Question: I am trying to implement a similar effect like the iPhone-alike sliding header in the iPhone contact app (the sliding header that group the contacts by it's starting letter).
This is the screen of my app, and what I want to achieve is the following:

I have a 'guide header' and three 'tabs' for sorting the list. When the user scrolls the list up, I want everything to scroll up (guide header, tabs, list). However, when the tabs reach the top of the screen (and the guide header will just be gone off the screen), I want the tabs to stop and stay there (remain as "sticky header"), and only the list items scroll as in any regular list view.
I have a view group (guide header) above a list view.
First of all, I want to have the guide header adjust it's position depending on the scrolling position of the list view.
My idea was to set an onScrollListener to the list view and change the top margin of the guide header to whatever the scroll position of the first item in the list view is (which would be a negative value).
The logic is correct, but is that the guide header view doesn't get redrawn fast enough while I'm scrolling in the list view. The guide header view only updates (to my changed top margin value) when the list view fling comes to an end. Even slow scrolling doesn't work. Invalidating (invalidate()) the guide header view or it's parent also doesn't help, since it would just put an invalidation request to the queue, but the invalidation and redrawing doesn't happen immediately, but only when the UI thread becomes idle, which doesn't seem to happen while the user still has his fingers on the scroll list view. Seems that flinging the list view blocks the whole UI thread or keeps it busy for itself.
So the main problem is: changing the margin of the guide header view doesn't become visible immediately while the user is scrolling the list view. The code I'm using it this:
'''
@Override
public void onScroll(final AbsListView view, final int firstVisibleItem,
final int visibleItemCount, final int totalItemCount) {
// Get the first list item and check it's scroll position. This will be the value (top), that we also
// use the scroll the header parallel.
View v = mainList.getChildAt(0);
final int top = (v==null)?0:v.getTop();
// This logs the current scroll position of the first list item element/view group.
Log.d("onScroll", "onScroll: " + top);
// Here we finally change the margin (setting a negative margin) to the header element.
((LinearLayout.LayoutParams)(findViewById(R.id.header_container).getLayoutParams())).setMargins(0, top, 0, 0);
// was just a test: invalidating the outer container/view group, doesn't help
// findViewById(R.id.ll_container).invalidate();
}
'''
I do see the "onScroll:" log output I inserted in the code above in the logcat, but the following adjustment of the top margin just doesn't become visible.
is to use a scrollview for the guide header + tabs and work with those. Scrolling the guide header (which is then a scroll view) from code with scrollView.scrollTo(0,Math.abs(Math.abs(top)) from the onScroll method of the list view does work and almost immediately shows on the screen, however, it's not very accurate/stable when the user flings the list view very fast - meaning it jumps in intervals and doesn't look smooth; it's only accurate/stable when scrolling slowly.
is there any best practice to accomplish such a sliding header effect, and more concrete: is there a way to force the guide header view to be redrawn while the user is still scrolling the list view (in my first mentioned approach).
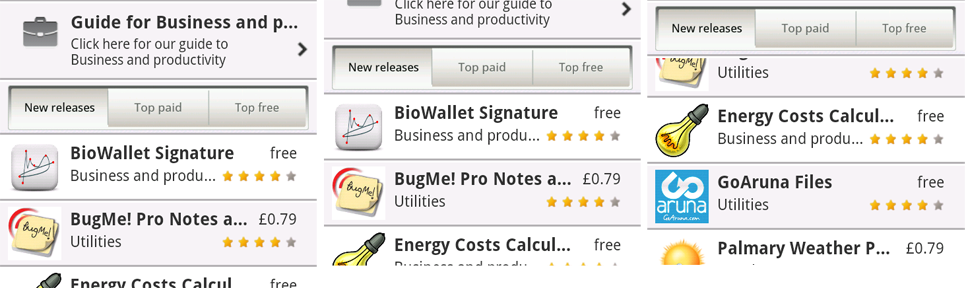
Answer: For this you should use some tricks (afaik there is no ready-to-use implementation of such a feature).
For instance, you could detect gestures on your view, and
- -
So using Animation on the header view might be your solution.
An other workaround would be to extend your 'List' (the value array of your adapter):
Inster a new (dummy) item at the top for the header representation, and modify your 'ListAdapter''s 'getView' method:
'''
@Override
public View getView(int position, View convertView, ViewGroup parent)
{
if (position == 0)
{
convertView = inflater.inflate(R.layout.sliding_header, parent,
false);
return convertView;
}
//TODO: your original method body comes here
}
'''
where the xml referenced by 'R.layout.sliding_header' should contain the header layout of your list.
A custom 'OnScrollListener' implementation applied to the 'ListView' would make unnoticeable that the header actually is an item of the list, since it would hide the scrollbar.
You should add this listener to your 'listView' in the activity's 'onCreate' method:
'''
listView.setOnScrollListener(new MyScrollListener());
'''
where 'MyScrollListener' is:
'''
/**
* Custom OnScrollListener
*/
private final class MyScrollListener implements OnScrollListener
{
@Override
public void onScrollStateChanged(AbsListView view, int scrollState)
{}
@Override
public void onScroll(AbsListView view, int firstVisibleItem,
int visibleItemCount, int totalItemCount)
{
if (view.getFirstVisiblePosition() == 0)
view.setVerticalScrollBarEnabled(false);
else if (!view.isVerticalScrollBarEnabled())
view.setVerticalScrollBarEnabled(true);
}
}
'''